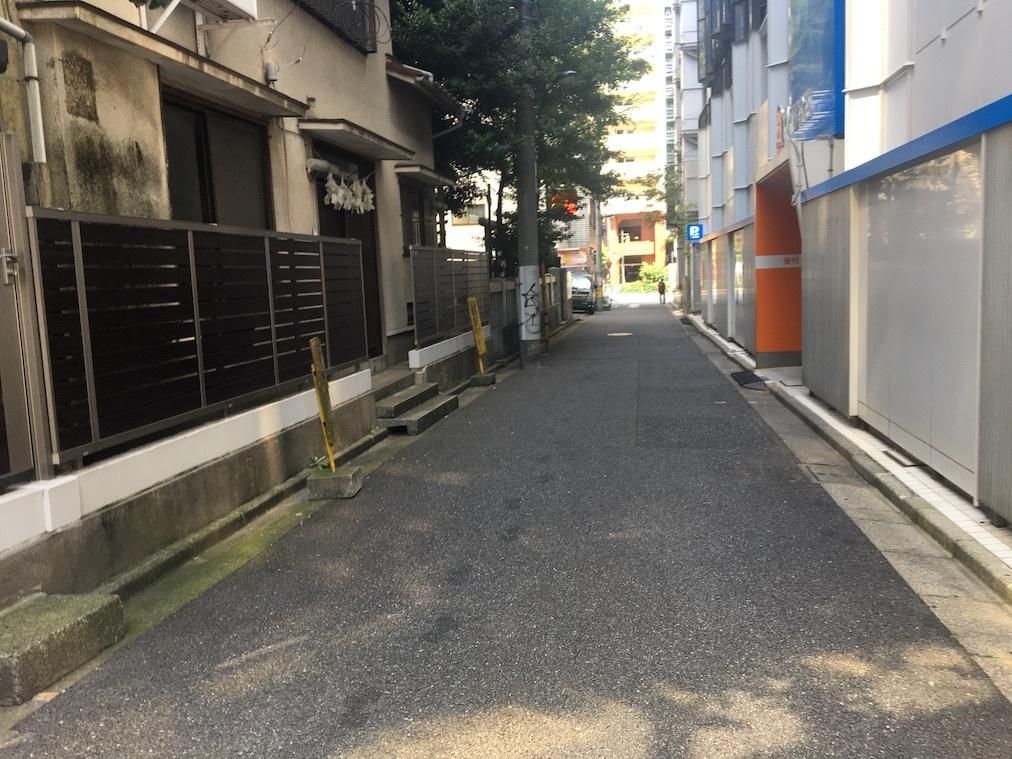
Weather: clear
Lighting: day
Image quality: good
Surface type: walking surface
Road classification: residential
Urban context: urban centre
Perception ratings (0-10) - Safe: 1.73, Lively: 6.92, Beautiful: 2.28, Boring: 4.81, Depressing: 6.49, Wealthy: 1.85